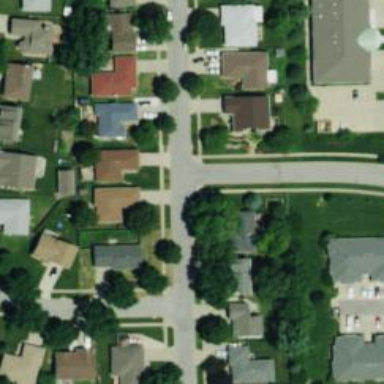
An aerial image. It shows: Residential road.